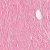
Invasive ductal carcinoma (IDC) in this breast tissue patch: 0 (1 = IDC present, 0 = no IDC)